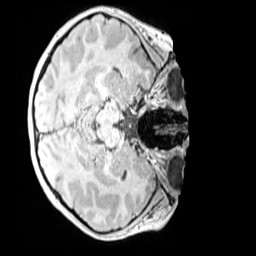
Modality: MP2RAGE
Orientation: axial
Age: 12
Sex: female
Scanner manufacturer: siemens
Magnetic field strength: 3 T
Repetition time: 4 s
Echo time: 0.00299 s